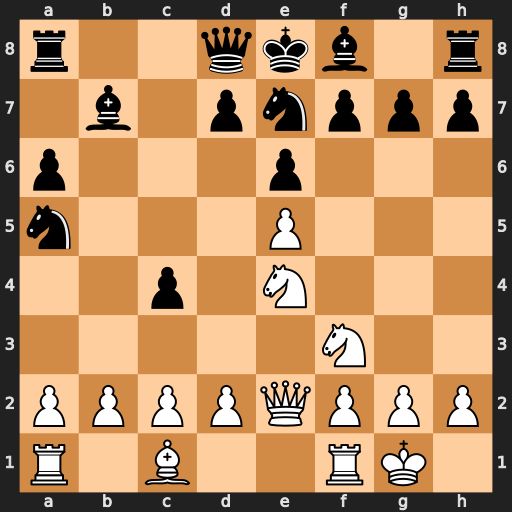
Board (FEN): r2qkb1r/1b1pnppp/p3p3/n3P3/2p1N3/5N2/PPPPQPPP/R1B2RK1
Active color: w
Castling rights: kq
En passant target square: -
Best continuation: Nd6#